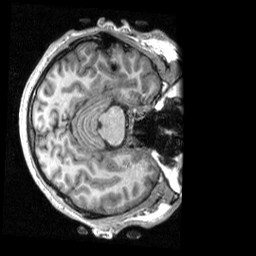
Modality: T1w
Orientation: axial
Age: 26
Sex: male
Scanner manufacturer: siemens
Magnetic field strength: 3 T
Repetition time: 2.3 s
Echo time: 0.00298 s